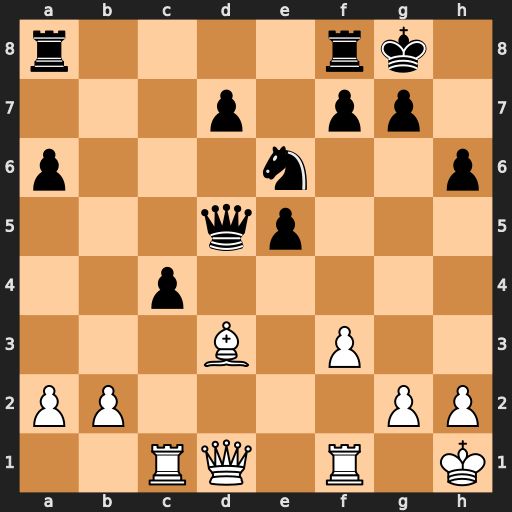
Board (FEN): r4rk1/3p1pp1/p3n2p/3qp3/2p5/3B1P2/PP4PP/2RQ1R1K
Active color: w
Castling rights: -
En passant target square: -
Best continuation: Bh7+ Kxh7 Qxd5